Question: I am passing options to an object through an HTML tag's data-options attribute. The HTML tag looks like this:
'''
<div class="js-target" data-options="{'openText':'Simon SaysOpen','closeText':'Simon Says Close','loadingText':'Simon Says Wait'};"></div>
'''
The object in the data-options attribute is being added to a default object using jQuery's extend() method. I am not sure why the Object that is returned is treating each letter as a key value pair.

Here's a Fiddle and my JavaScript: <URL>
'''
var element = $('.js-target');
(function(ele) {
var defaults = {
'isOpen' : false,
'isItCool' : true,
'openText' : 'Open',
'closeText' : 'Close'
};
var opts = ele.data().options;
console.log(opts);
console.log(defaults);
var settings = $.extend({}, defaults, opts);
console.log(settings);
})(element);
'''
I would like the settings object to look like this:
'''
{
'isOpen' : false,
'isItCool' : true,
'openText' : 'Simon Says Open',
'closeText' : 'Simon Says CLose',
'loadingText' : 'Simon Says Wait'
}
'''
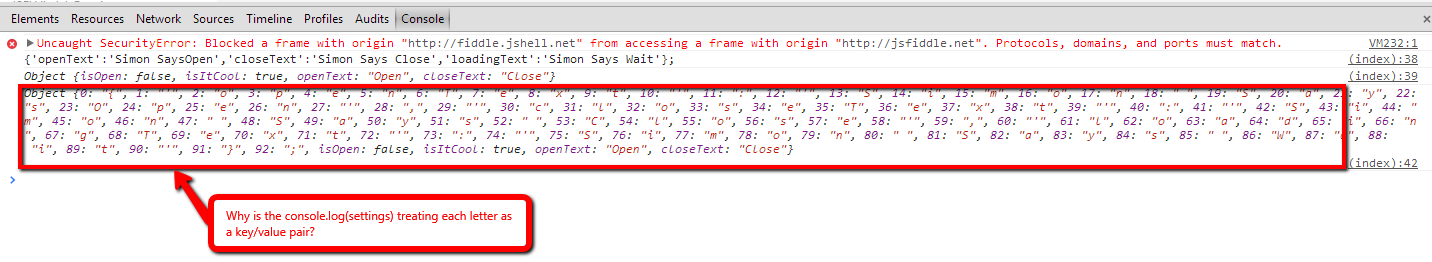
Answer: All you have to do is switch quotes and remove ';':
'<div class="js-target" data-options='{"openText":"Simon SaysOpen","closeText":"Simon Says Close","loadingText":"Simon Says Wait"}'></div>'
<URL>